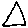
Label: triangle